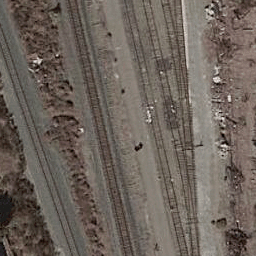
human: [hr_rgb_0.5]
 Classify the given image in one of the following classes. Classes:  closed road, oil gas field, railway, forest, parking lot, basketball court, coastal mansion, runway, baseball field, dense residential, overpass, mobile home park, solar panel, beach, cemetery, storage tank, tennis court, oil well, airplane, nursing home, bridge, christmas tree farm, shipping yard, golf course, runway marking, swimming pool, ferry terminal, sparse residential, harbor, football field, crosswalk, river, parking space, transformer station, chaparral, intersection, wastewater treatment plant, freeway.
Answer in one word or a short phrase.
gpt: railway